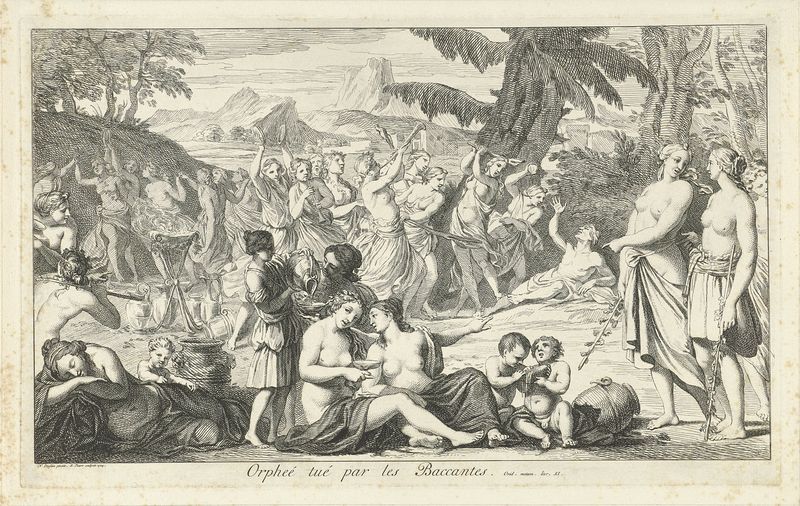
Titel: De dood van Orpheus
Künstler: Bernard Picart
Standort: Amsterdam
Institution: Rijksmuseum
Schlagwörter: nackt, frauen, feier, musik, kinder, brüste, stimmung, genuss, mütter